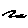
Label: zigzag